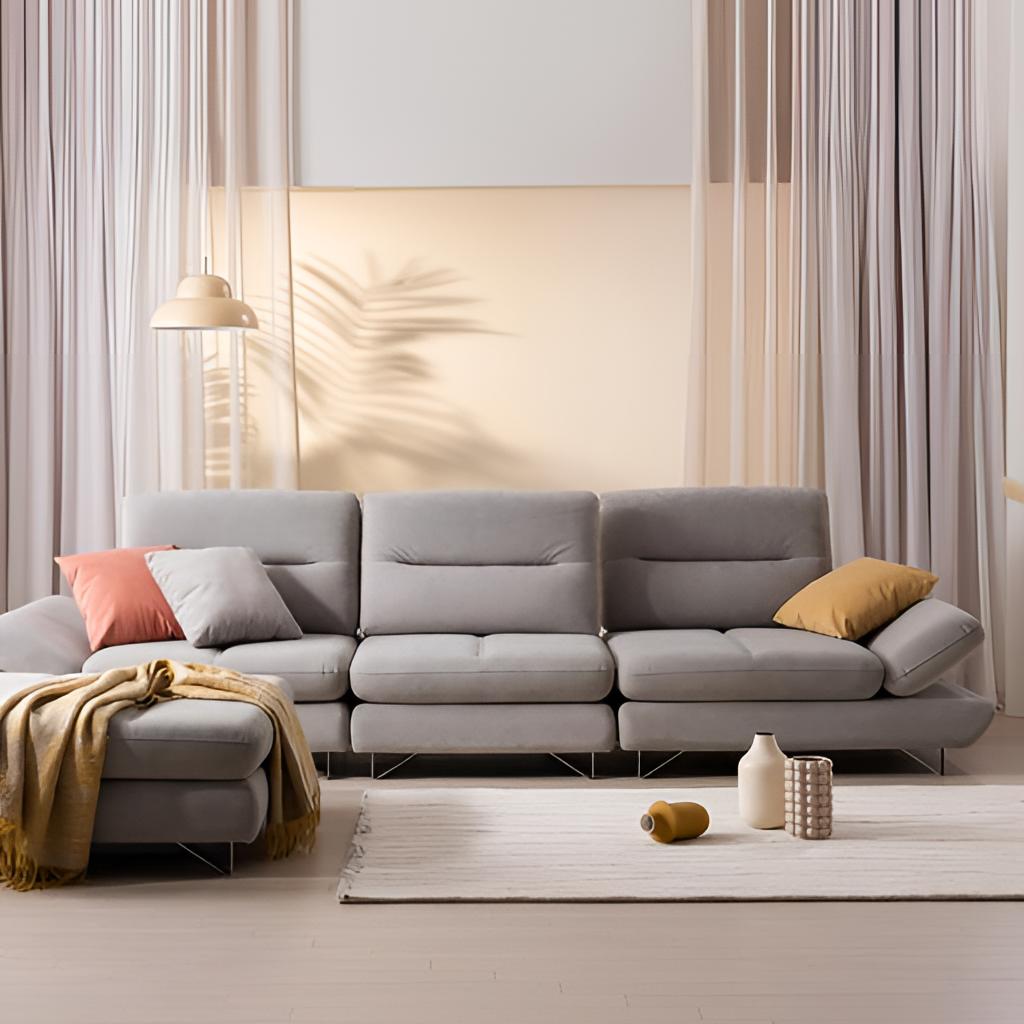
fabric sofa, living room, beige paint wallpaper, with solid pattern, beige wood flooring, with plank pattern, contemporary